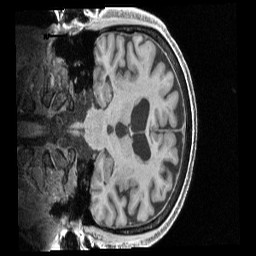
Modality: T1w
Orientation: coronal
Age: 80
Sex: male
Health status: healthy
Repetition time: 2.4 s
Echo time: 0.00222 s